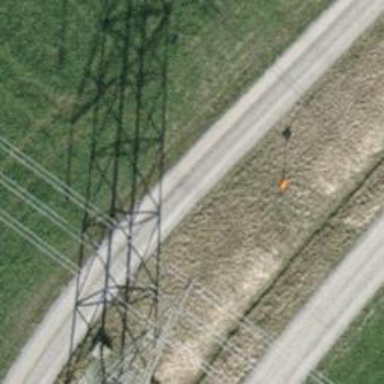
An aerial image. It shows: Pipeline marker.